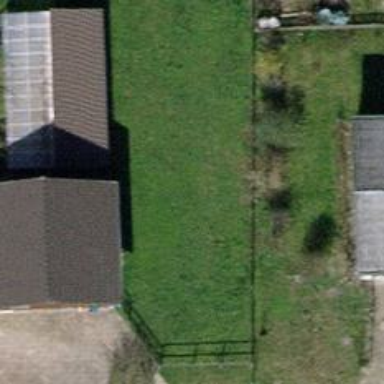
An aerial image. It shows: Shed building.